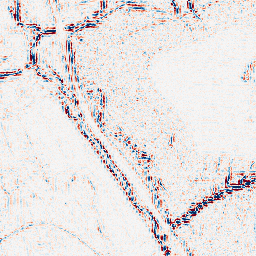
Category: wavelet
Decomposition family: wavelet_reverse_biorthogonal
Decomposition parameters: wavelet: rbio1.3
level: 2
Upsampling method: quintic
Upsampling parameters: scale: 8
Upsampling scale: 8